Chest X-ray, PA view. Patient: 24 years old, sex M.
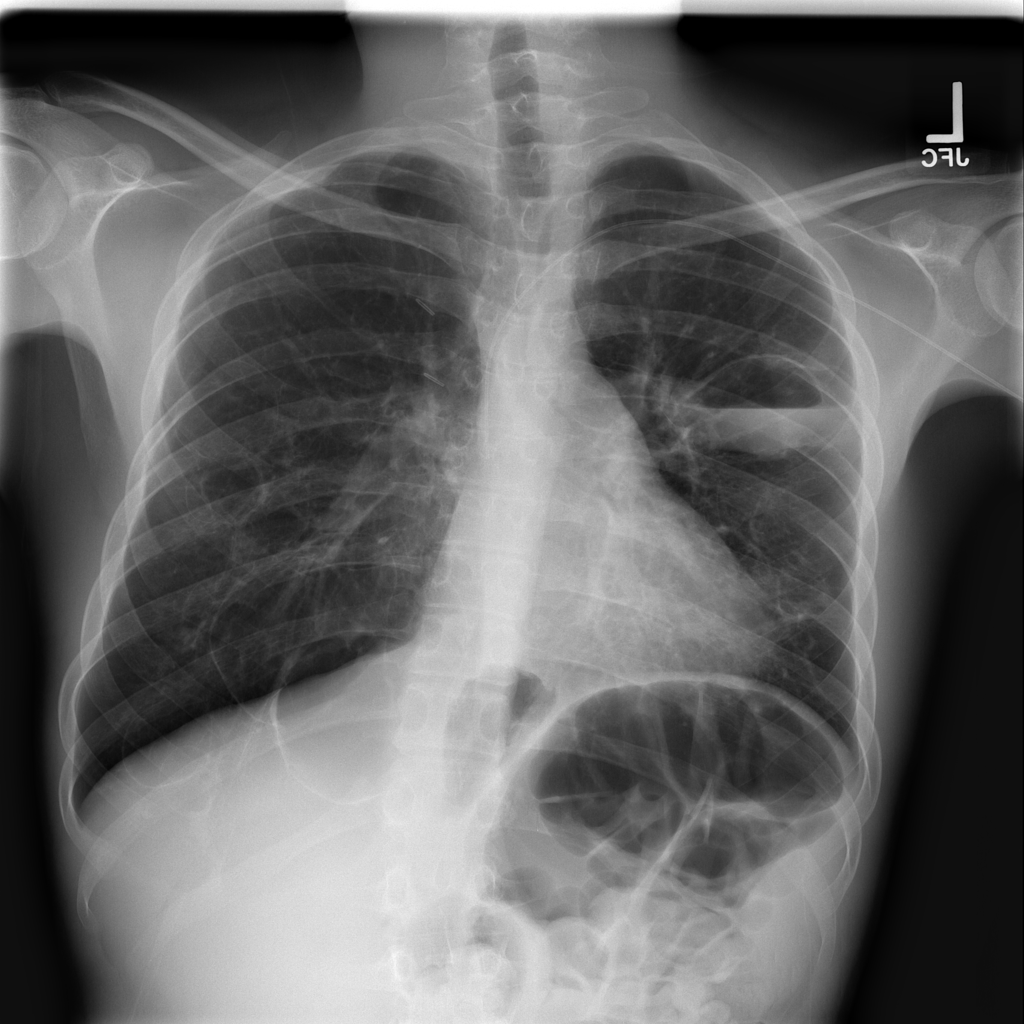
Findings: Pneumonia